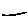
Label: line